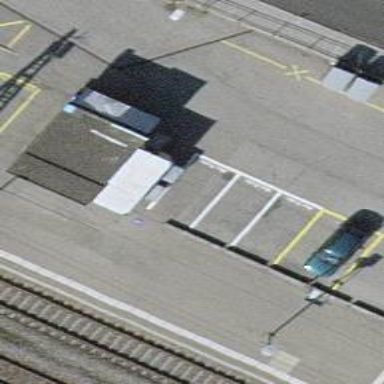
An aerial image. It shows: Car sharing facility.